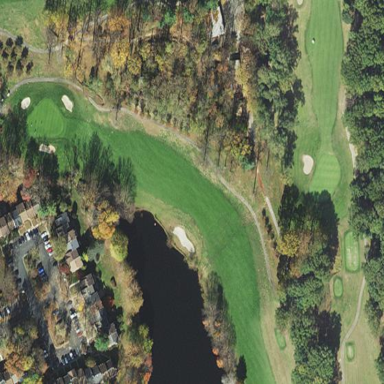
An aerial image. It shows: Well-maintained grassy area serving as golf fairway for the sport of golf.